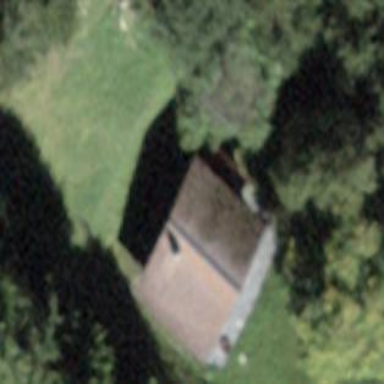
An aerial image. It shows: Cabin is depicted in the image.